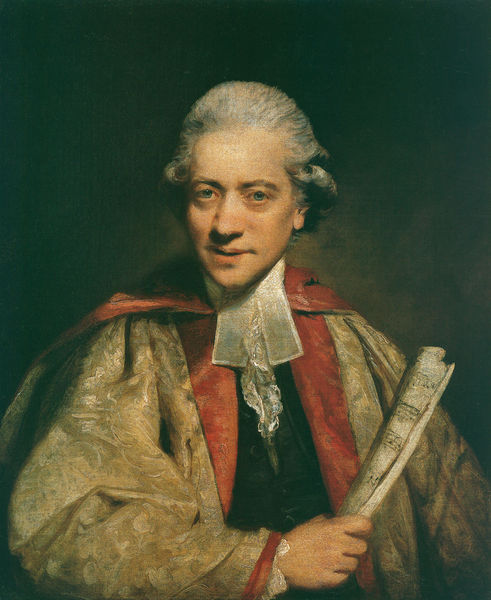
Titel: Charles Burney
Künstler: Sir Joshua Reynolds
Institution: London, National Portrait Gallery
Schlagwörter: dunkel, mann, umhang, weiß, schwarz, rot, beige, barock, spitze, portrait, porträt, öl, gold, blaue augen, bruststück, renaissance, rokoko, perücke, man, noten, notenblatt, brokat, df